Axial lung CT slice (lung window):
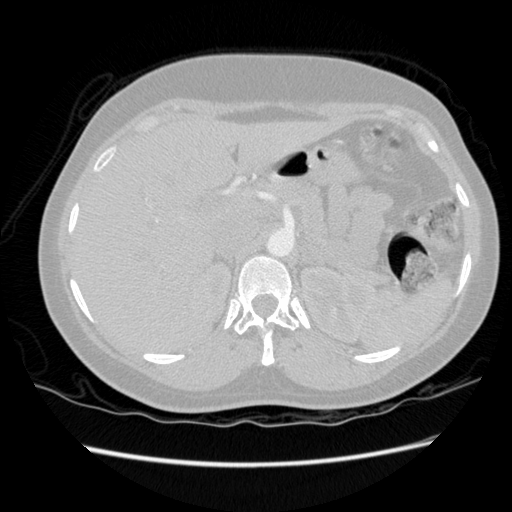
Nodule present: no